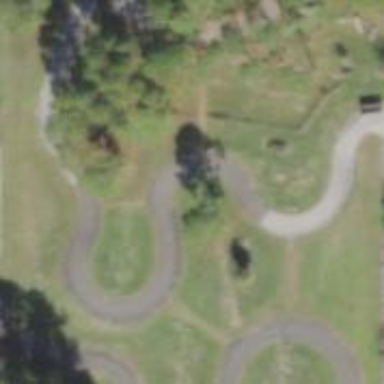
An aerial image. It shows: Raceway for motor sports.